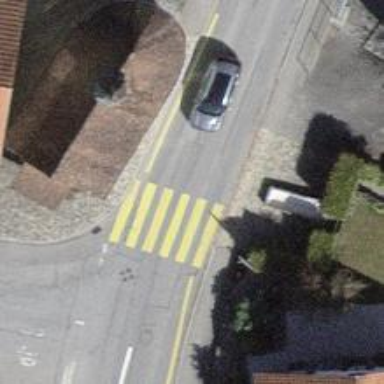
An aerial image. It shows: Uncontrolled zebra crossing with yellow markings.